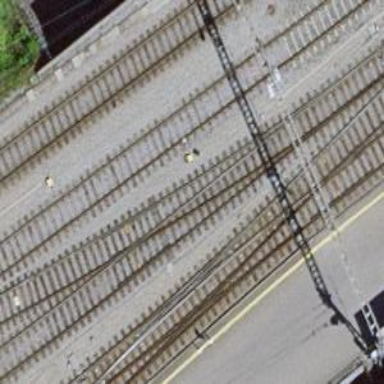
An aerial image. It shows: Railway switch.